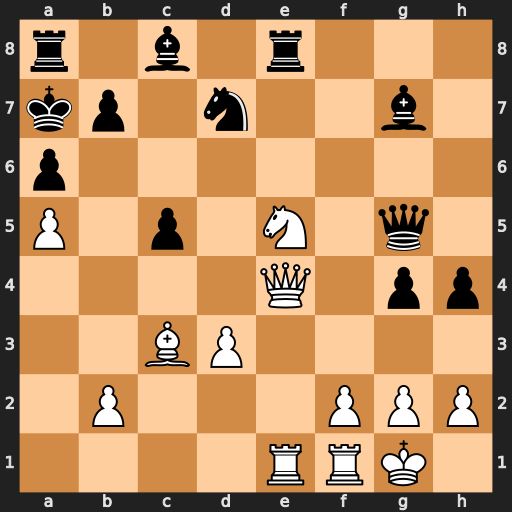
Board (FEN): r1b1r3/kp1n2b1/p7/P1p1N1q1/4Q1pp/2BP4/1P3PPP/4RRK1
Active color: w
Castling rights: -
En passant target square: -
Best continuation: Nc6+ bxc6 Qxe8